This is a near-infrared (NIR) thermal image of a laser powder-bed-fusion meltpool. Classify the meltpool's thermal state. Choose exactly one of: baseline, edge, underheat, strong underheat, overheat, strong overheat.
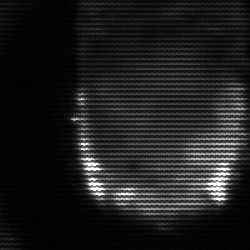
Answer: baseline